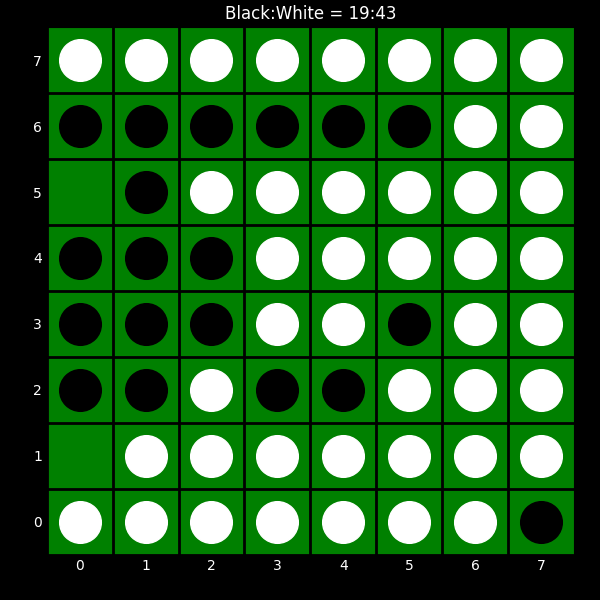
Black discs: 19
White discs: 43